Question: I just renamed a field in my project that later I understood that caused my app to crash now. I want to reverse my commit to an earlier commit and edit and write my code from there. Now, the problem is when I reset the branch to that commit and I want to make new pushes, it tells me that I have to pull first because the branch is behind. I can't push. I am working on Sourcetree in Windows. Any idea how to fix that?
<URL>
I added the image to better understand here. I want to reset to 'df'.

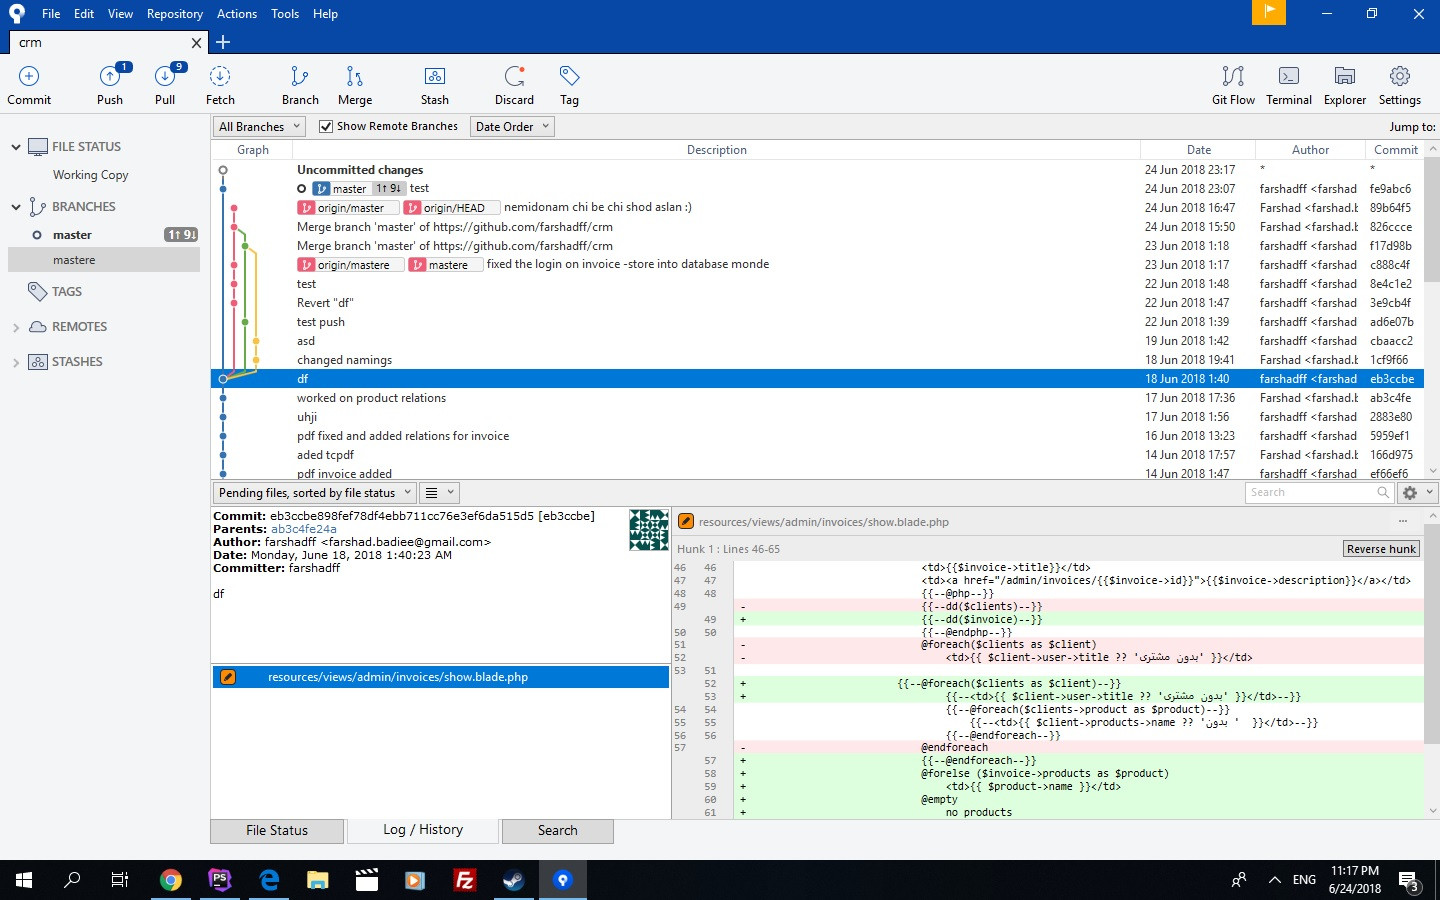
Answer: If you don't care about the commits after 'df', you can do an hard reset in SourceTree to 'df' commit.
Right-click on 'df', and select "reset current branch to this commit".
Note that this will <URL>, which is OK if you are the only one working on that project.